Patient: sex F, age 68
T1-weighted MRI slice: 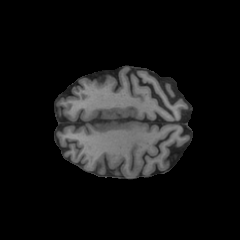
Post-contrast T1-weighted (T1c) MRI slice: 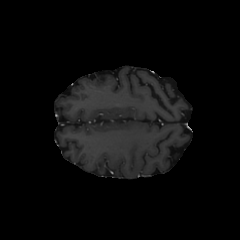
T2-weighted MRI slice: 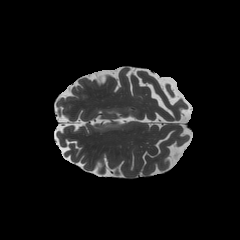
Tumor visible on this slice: no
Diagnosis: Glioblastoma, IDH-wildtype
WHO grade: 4